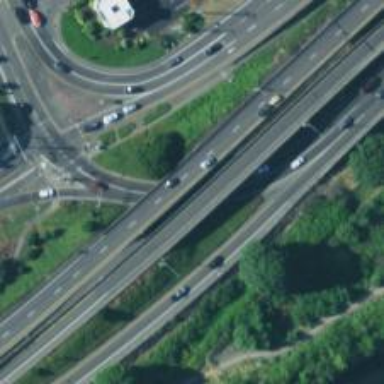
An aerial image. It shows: Trunk link highway with asphalt surface.